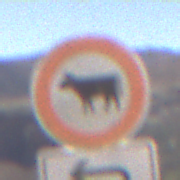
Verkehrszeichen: VerbotViehtrieb
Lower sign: RichtungsangabeDurchPfeile2
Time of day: Midday
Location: Outdoor (Nature)
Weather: Clear
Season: NotSpecified
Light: Natural